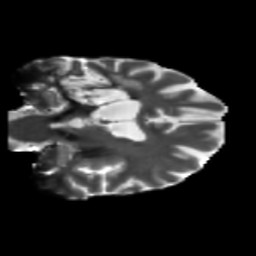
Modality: T2w
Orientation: coronal
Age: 68
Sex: female
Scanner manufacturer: siemens
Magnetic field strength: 3 T
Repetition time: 5.25 s
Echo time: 0.08 s